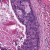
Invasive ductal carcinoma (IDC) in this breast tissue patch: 0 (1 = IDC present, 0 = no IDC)